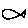
Label: fish